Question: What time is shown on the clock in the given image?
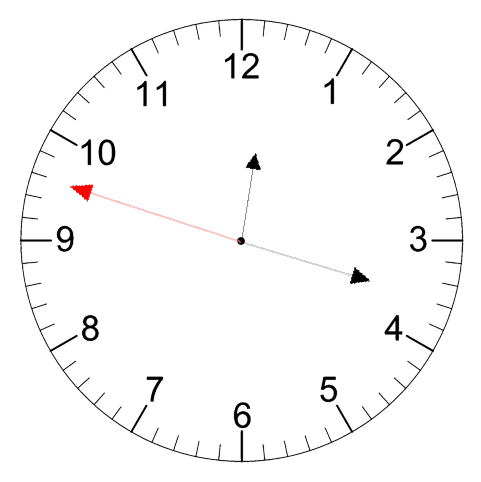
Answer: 12:17:48